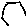
Label: hexagon